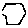
Label: hexagon